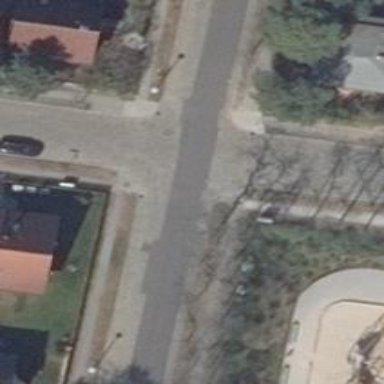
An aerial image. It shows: Unmarked road crossing.